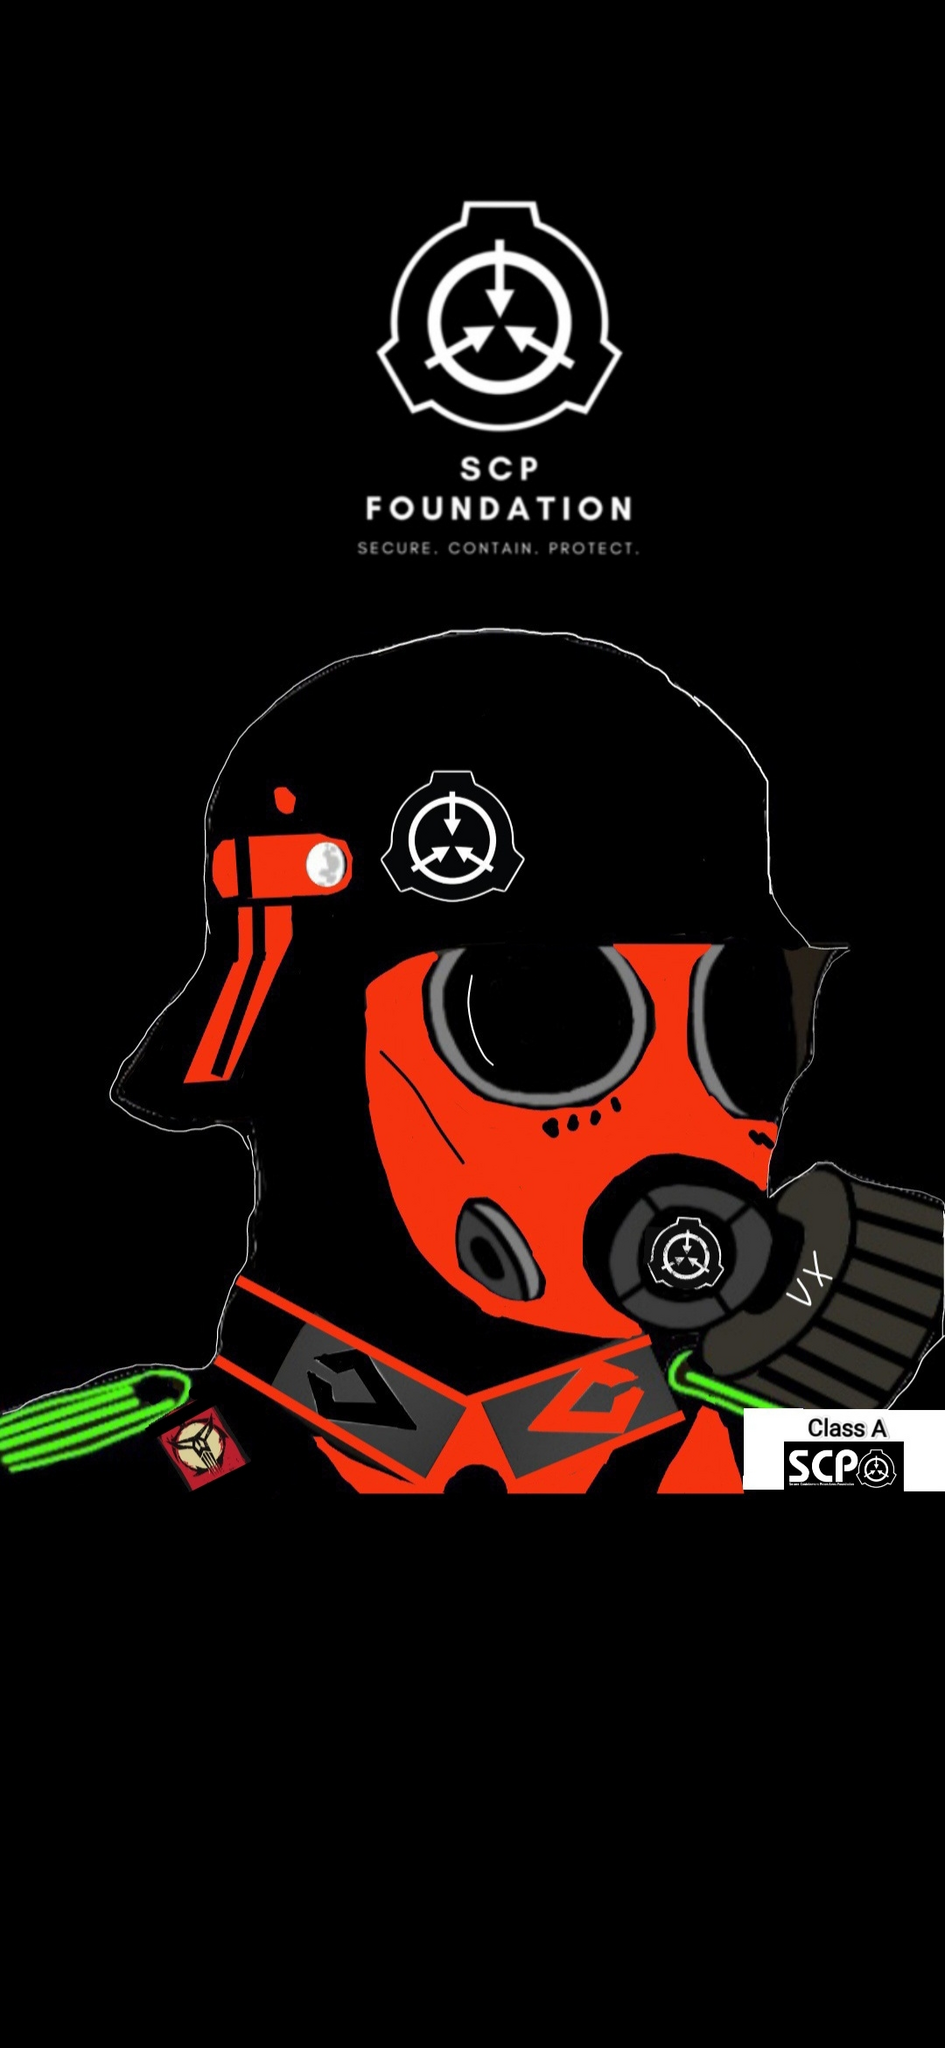
Label: 5_Wojak_with_Background